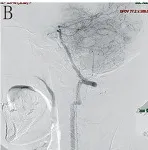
Perioperative neuroimages of Case 12. The cerebral DSA demonstrated a DAVF located at the foramen magnum supplied by the meningeal branch of left VA, and the fistula was draining through the bridge-medullary veins into the dilated tortuous anterior spinal vein , lateral view.
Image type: radiology (ct)